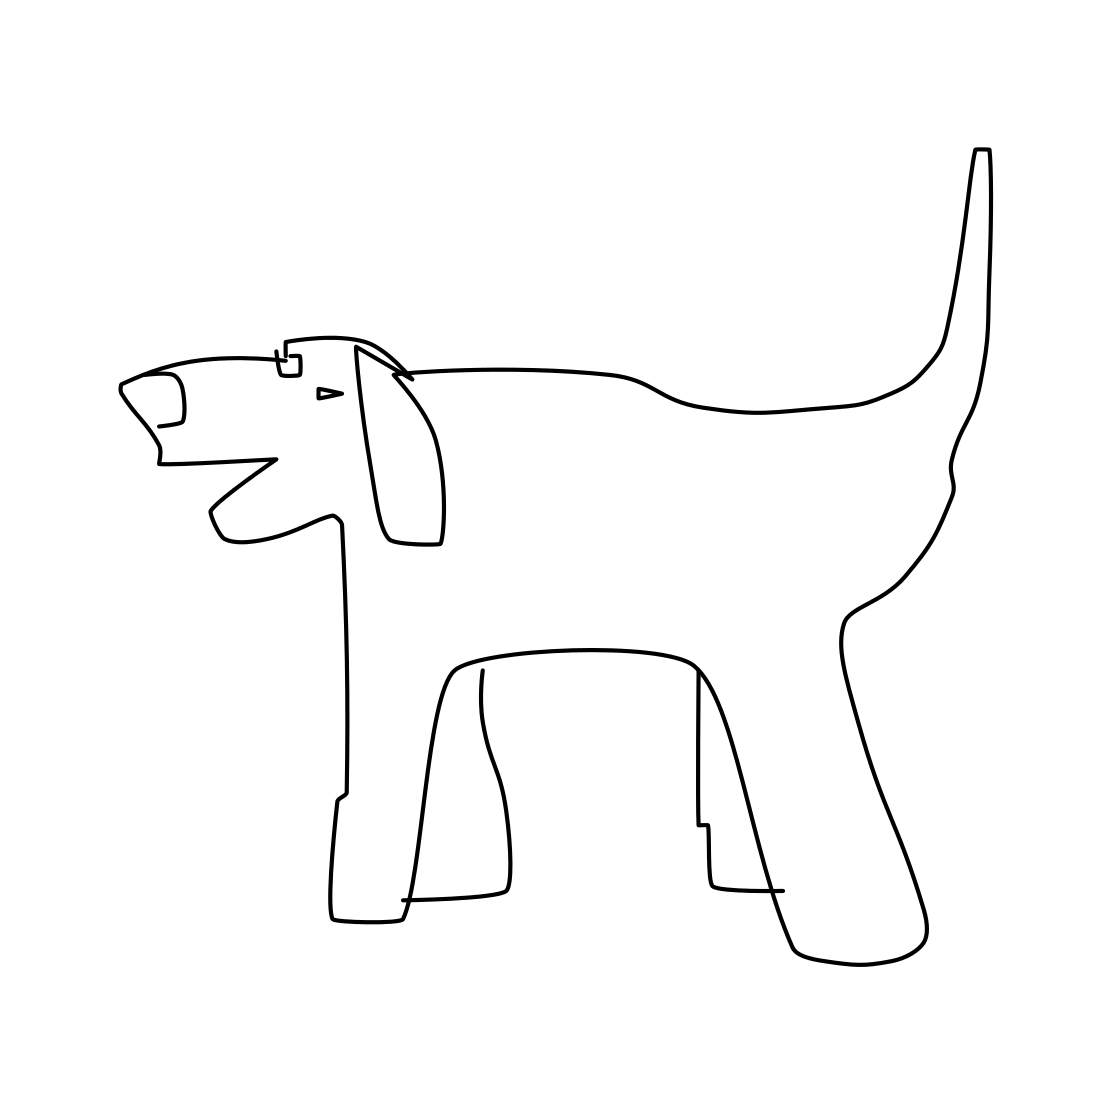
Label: dog